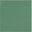
Piece: xx